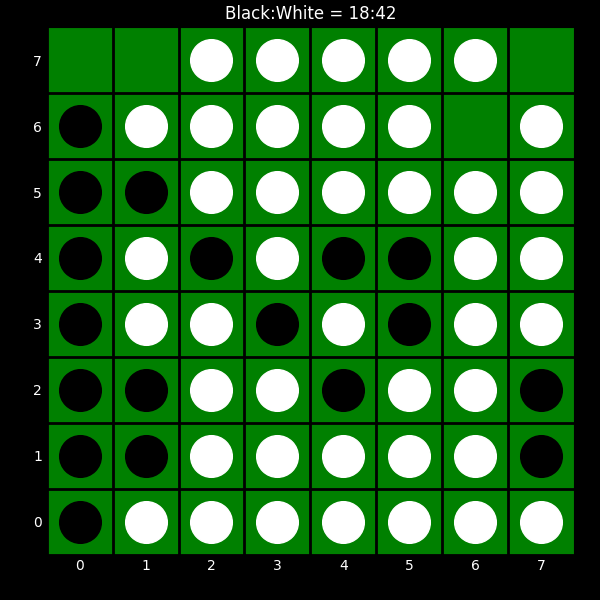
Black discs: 18
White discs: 42